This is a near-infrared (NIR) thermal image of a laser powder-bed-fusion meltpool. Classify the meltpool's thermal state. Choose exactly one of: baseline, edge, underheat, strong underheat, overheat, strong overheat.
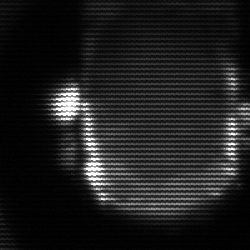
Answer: baseline